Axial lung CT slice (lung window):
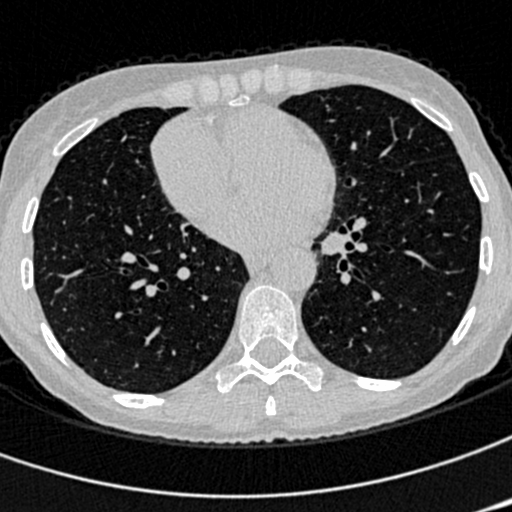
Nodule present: no